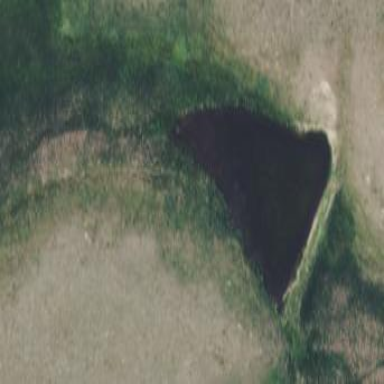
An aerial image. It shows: Reservoir.